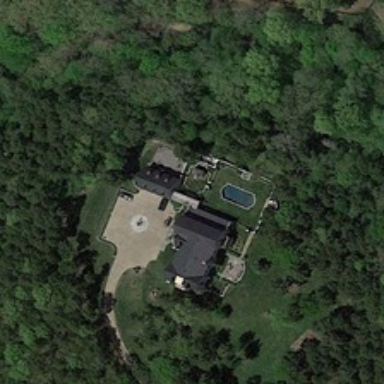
A building is surrounded by many green trees .